Question: I'm a beginner in IOS development in swift. The problem I am facing is: I am building an app using CoreData and the app contains table view and table cell. I can't really explain because of my lack of knowledge so I'm sharing screenshots. I have seen other Questions asked, none of them solved my error.  I have also made a function for context in AppDelegate which is
'''
@available(iOS 10.0, *)
let ad = UIApplication.shared.delegate as! AppDelegate
@available(iOS 10.0, *)
let context = ad.persistentContainer.viewContext
'''
my code for VC is
'''
import UIKit
import CoreData
class MainVC: UIViewController, UITableViewDelegate, UITableViewDataSource, NSFetchedResultsControllerDelegate {
@IBOutlet weak var tableViewmain: UITableView!
@IBOutlet weak var topSegment: UISegmentedControl!
var fetchResultControll: NSFetchedResultsController<Items>!
override func viewDidLoad() {
super.viewDidLoad()
tableViewmain.delegate = self
tableViewmain.dataSource = self
doFetch()
}
func configureCell (cell: ItemsCell, indexPath: IndexPath) {
let item = fetchResultControll.object(at: indexPath) // remember as here
cell.confugringCell(item: item)
}
func tableView(_ tableView: UITableView, cellForRowAt indexPath: IndexPath) -> UITableViewCell {
let cell = tableViewmain.dequeueReusableCell(withIdentifier: "ItemsCell", for: indexPath) as! ItemsCell
configureCell(cell: cell, indexPath: indexPath)
return cell
}
func tableView(_ tableView: UITableView, numberOfRowsInSection section: Int) -> Int {
if let sections = fetchResultControll.sections{
let sectionInfo = sections[section]
return sectionInfo.numberOfObjects
}
return 0
}
func numberOfSections(in tableView: UITableView) -> Int {
if let allSections = fetchResultControll.sections {
return allSections.count
}
return 0
}
func tableView(_ tableView: UITableView, heightForRowAt indexPath: IndexPath) -> CGFloat {
return 150
}
func doFetch() {
let fetchRequest: NSFetchRequest<Items> = Items.fetchRequest()
let dateSrot = NSSortDescriptor(key: "created", ascending: false)
fetchRequest.sortDescriptors = [dateSrot]
if #available(iOS 10.0, *) {
let controller = NSFetchedResultsController(fetchRequest: fetchRequest, managedObjectContext: context, sectionNameKeyPath: nil, cacheName: nil)
do {
try controller.performFetch()
}
catch {
let err = error as NSError
print("\(err)")
}
} else {
// Fallback on earlier versions
}
}
//controler willchnge
func controllerWillChangeContent(_ controller: NSFetchedResultsController<NSFetchRequestResult>) {
tableViewmain.beginUpdates()
}
//controlerdidchnge
func controllerDidChangeContent(_ controller: NSFetchedResultsController<NSFetchRequestResult>) {
tableViewmain.endUpdates()
}
//controlerdidchangeanobject
func controller(_ controller: NSFetchedResultsController<NSFetchRequestResult>, didChange anObject: Any, at indexPath: IndexPath?, for type: NSFetchedResultsChangeType, newIndexPath: IndexPath?) {
switch(type) {
case .insert:
if let indexpath = newIndexPath {
tableViewmain.insertRows(at: [indexpath], with: .fade)
}
break
case .delete:
if let indexpath = indexPath {
tableViewmain.deleteRows(at: [indexpath], with: .fade)
}
break
case .update:
if let indexpath = indexPath {
let cell = tableViewmain.cellForRow(at: indexpath) as! ItemsCell
configureCell(cell: cell, indexPath: indexpath) // as used here
}
break
case .move:
if let indexpath = indexPath {
tableViewmain.deleteRows(at: [indexpath], with: .fade)
}
if let indexpath = newIndexPath {
tableViewmain.insertRows(at: [indexpath], with: .fade)
}
break
}
}
'''
I hope you understand me.. Any Help would be highly appreciated
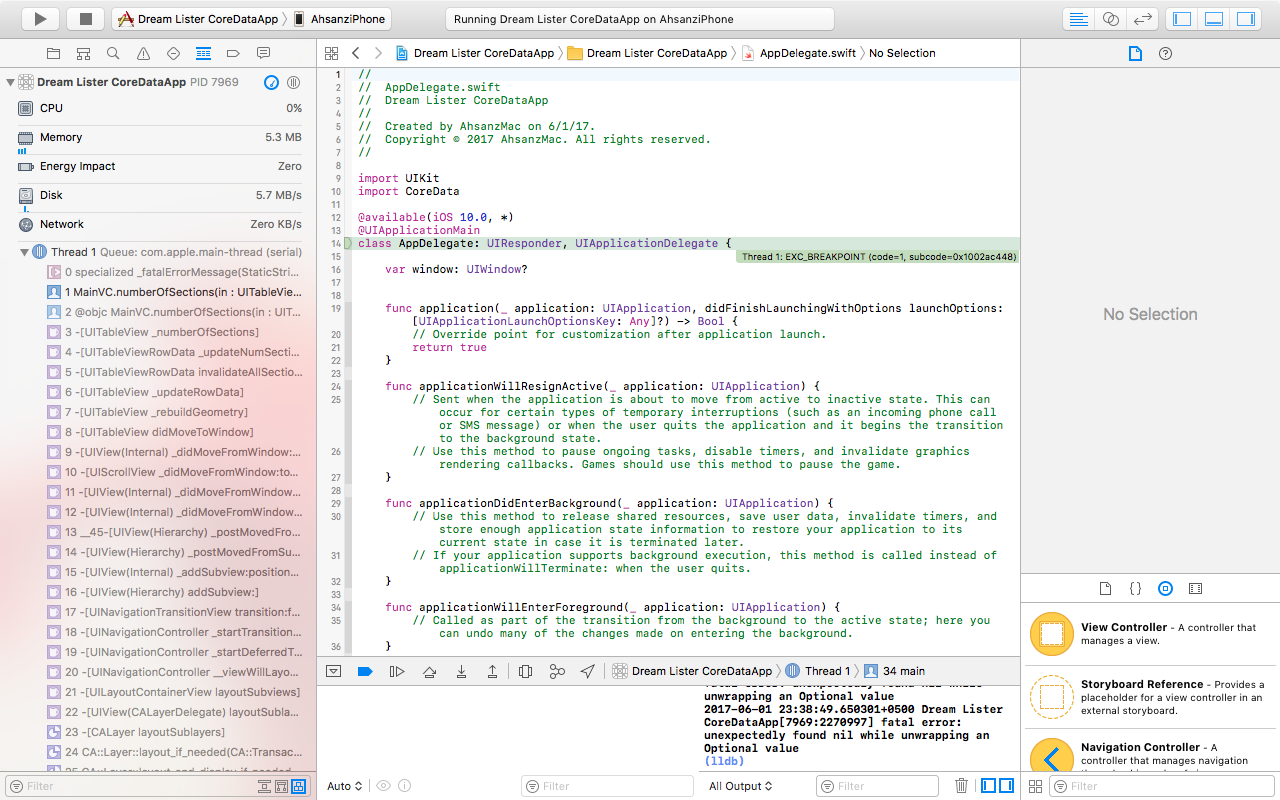
Answer: Replace following line with your .
'''
var fetchResultControll: NSFetchedResultsController<Items>?
'''